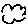
Label: cloud